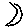
Label: moon